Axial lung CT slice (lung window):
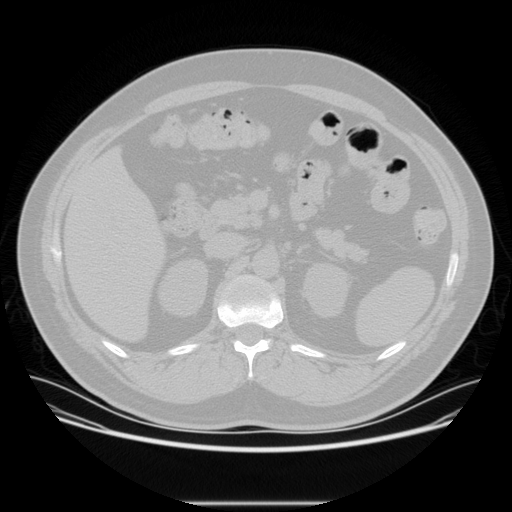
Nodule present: no